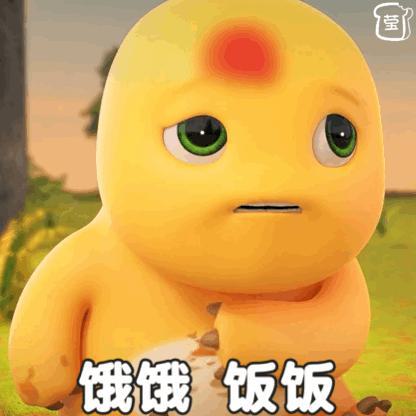
Label: nailong